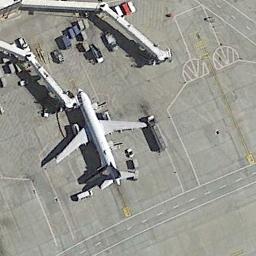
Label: airplane